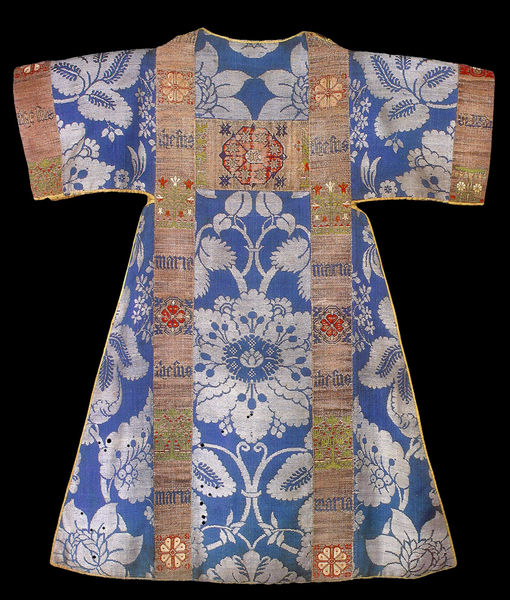
Titel: Blaue Dalmatik mit Kölner Borte
Institution: Köln, Museum Schnütgen
Schlagwörter: blau, blätter, weiß, grün, blume, blumen, braun, kleid, rot, muster, gewand, gold, stoff, ranken, japan, schrift, floral, knöpfe, buchstaben, china, gottesdienst, bordüren, maria, weberei, kimono, parament, kimono+, priesterrock